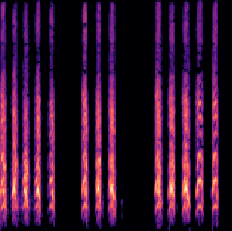
Sound class: Dog